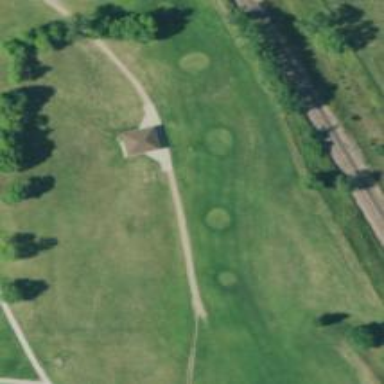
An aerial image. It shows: Well-maintained path for golf carts. The track type is grade1.